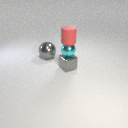
small cyan metal sphere below small red rubber cylinder